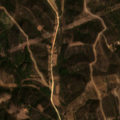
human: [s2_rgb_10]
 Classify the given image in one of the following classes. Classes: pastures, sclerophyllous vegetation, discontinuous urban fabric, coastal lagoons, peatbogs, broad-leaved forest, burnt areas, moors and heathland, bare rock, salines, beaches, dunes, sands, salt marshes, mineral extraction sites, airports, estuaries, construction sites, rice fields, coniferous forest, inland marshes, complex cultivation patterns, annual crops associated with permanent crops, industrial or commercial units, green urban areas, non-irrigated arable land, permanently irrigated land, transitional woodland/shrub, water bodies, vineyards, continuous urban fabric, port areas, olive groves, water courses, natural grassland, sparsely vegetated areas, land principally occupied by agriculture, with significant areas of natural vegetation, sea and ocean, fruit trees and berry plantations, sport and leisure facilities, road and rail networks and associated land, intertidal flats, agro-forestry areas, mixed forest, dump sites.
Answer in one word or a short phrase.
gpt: annual crops associated with permanent crops, sclerophyllous vegetation, transitional woodland/shrub